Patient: sex M, age 44
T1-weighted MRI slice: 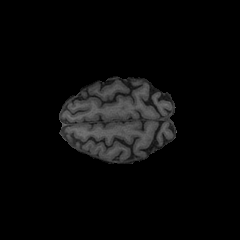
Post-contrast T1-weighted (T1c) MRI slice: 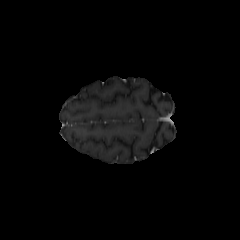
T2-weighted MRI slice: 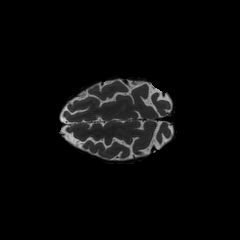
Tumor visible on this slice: no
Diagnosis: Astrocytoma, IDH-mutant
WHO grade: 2